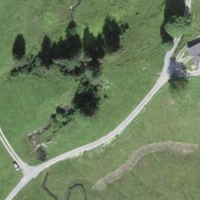
EUNIS habitat code: 24
Species observed at this site:
Silene dioica